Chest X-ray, AP view. Patient: 13 years old, sex F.
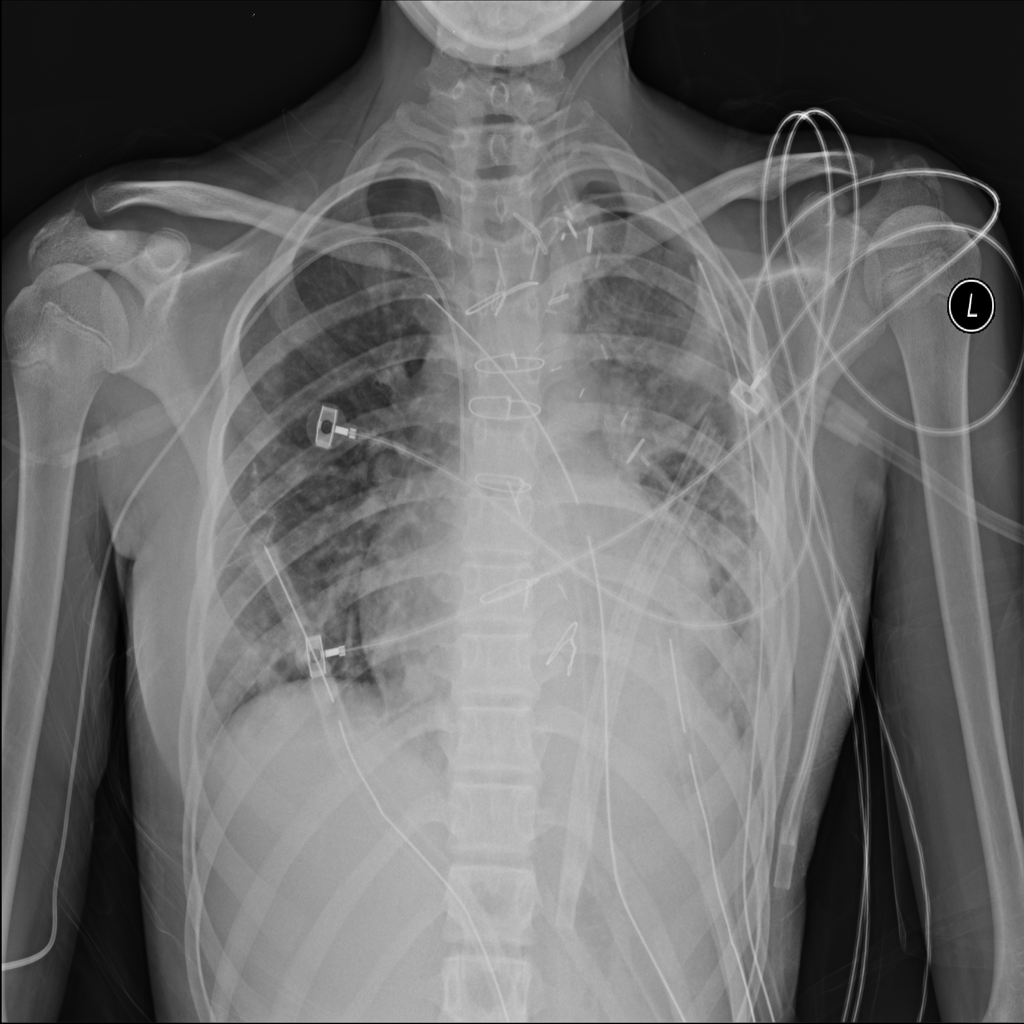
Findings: Pneumothorax